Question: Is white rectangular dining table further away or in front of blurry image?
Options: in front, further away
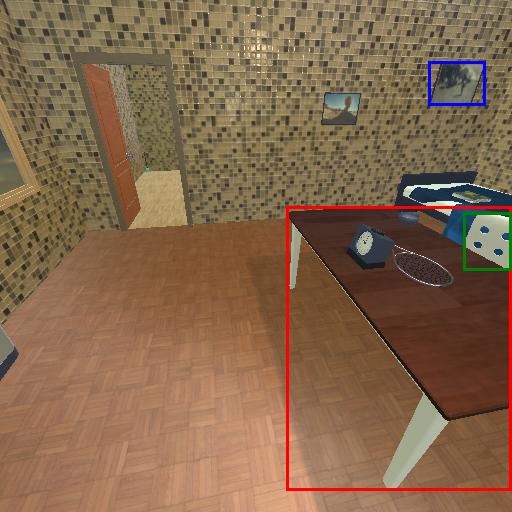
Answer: in front